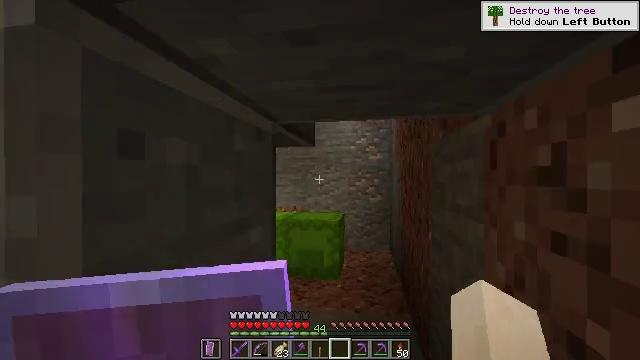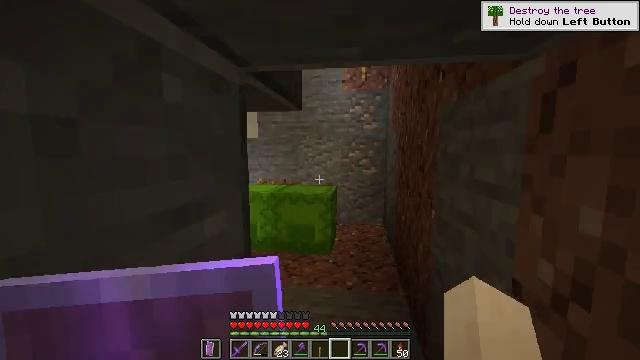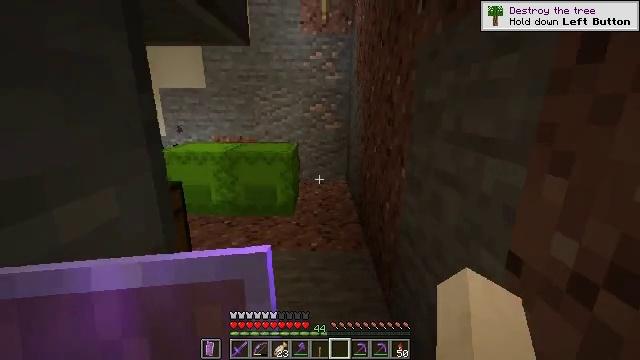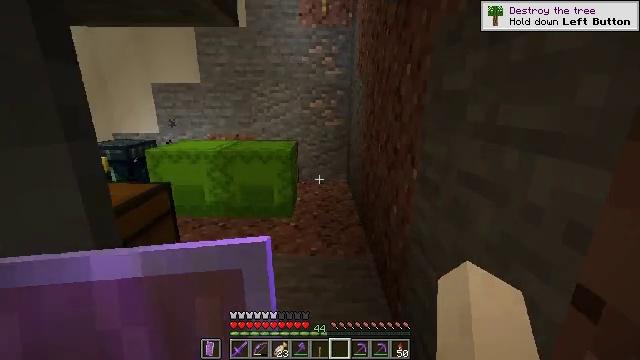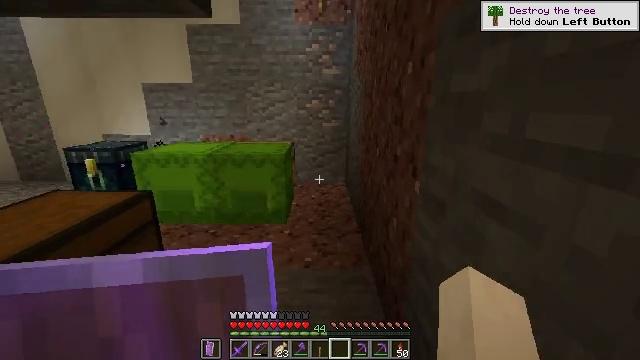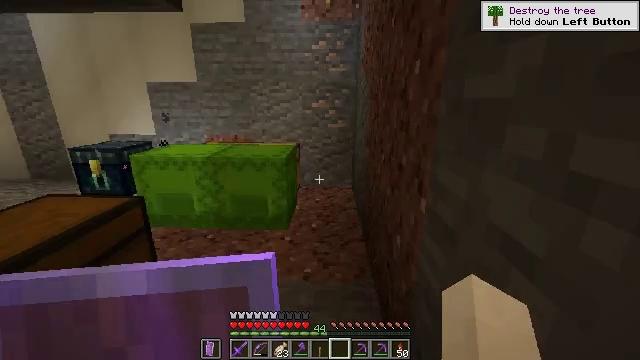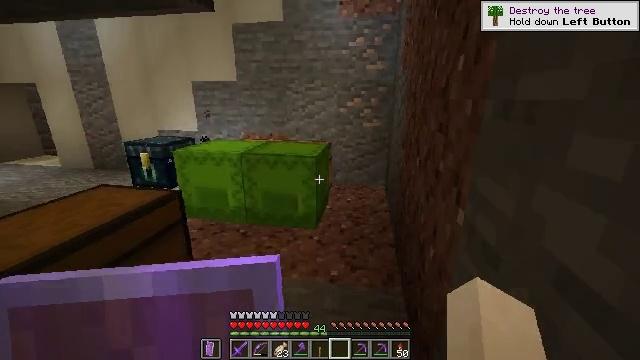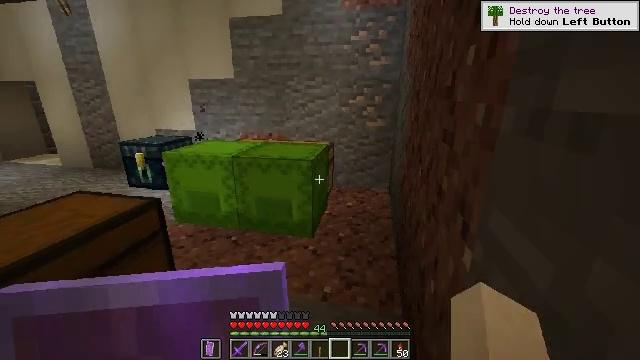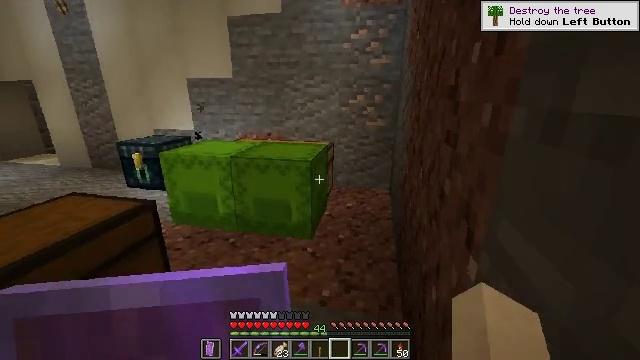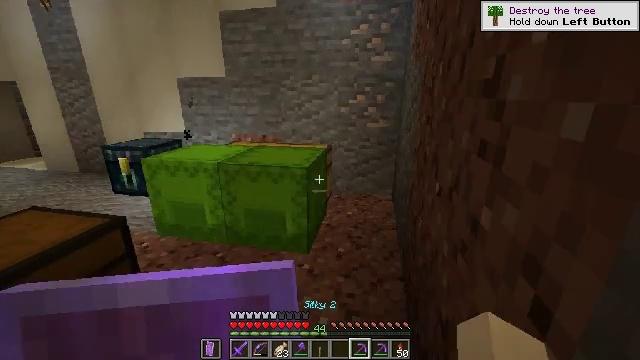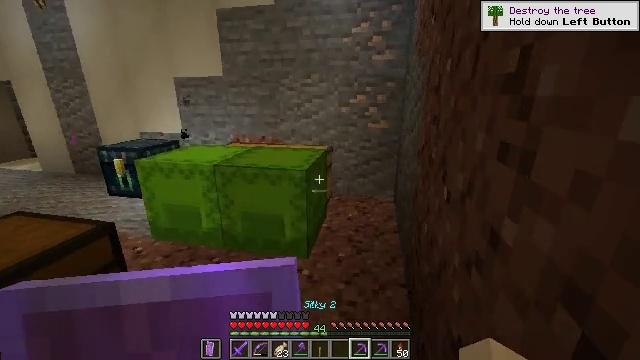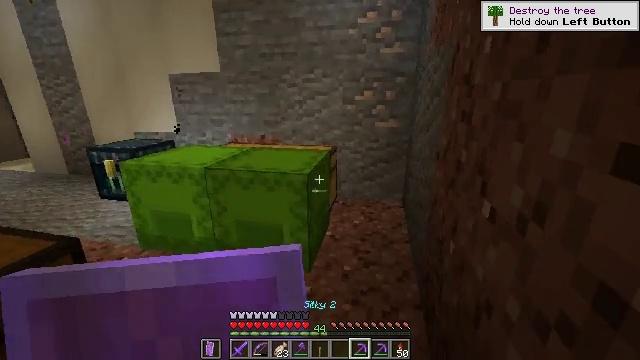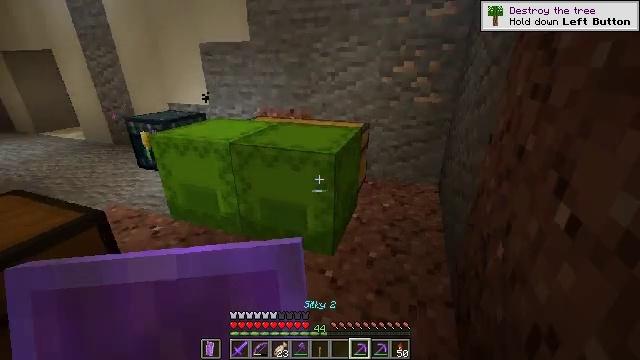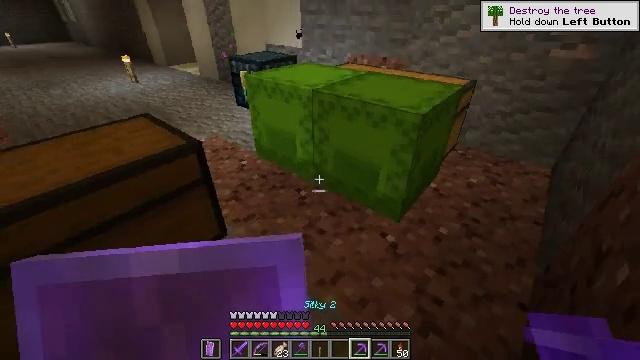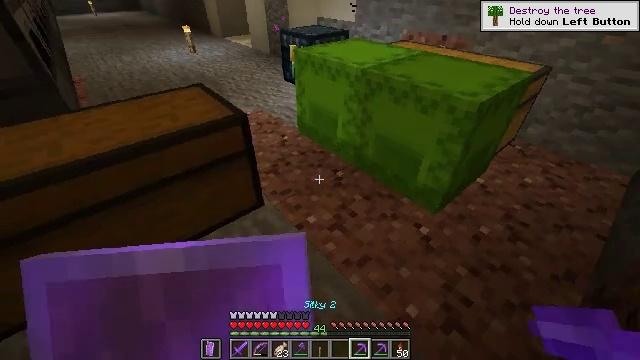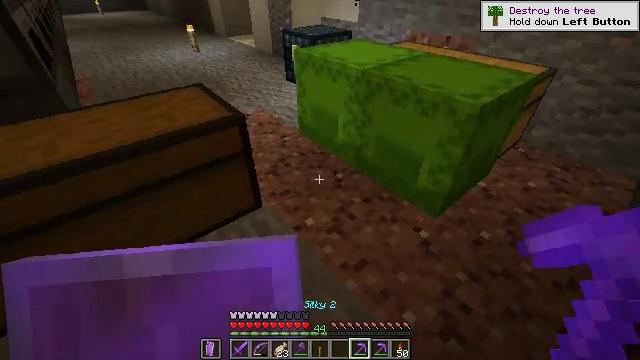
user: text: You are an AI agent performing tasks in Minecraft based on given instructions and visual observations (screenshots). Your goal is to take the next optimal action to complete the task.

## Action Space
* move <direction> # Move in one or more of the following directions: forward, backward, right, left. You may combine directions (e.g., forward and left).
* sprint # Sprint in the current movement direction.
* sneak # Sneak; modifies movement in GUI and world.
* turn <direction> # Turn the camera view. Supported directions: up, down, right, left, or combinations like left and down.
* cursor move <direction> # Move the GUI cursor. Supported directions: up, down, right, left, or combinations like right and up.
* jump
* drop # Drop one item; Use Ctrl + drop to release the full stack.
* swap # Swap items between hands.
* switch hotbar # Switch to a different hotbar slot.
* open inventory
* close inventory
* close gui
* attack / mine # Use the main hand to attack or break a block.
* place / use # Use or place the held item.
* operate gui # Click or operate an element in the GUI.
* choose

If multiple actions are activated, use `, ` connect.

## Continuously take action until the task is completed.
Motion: motion action
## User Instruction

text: Disassemble the lime shulker box by mining it.
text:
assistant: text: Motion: move forward, turn right and down
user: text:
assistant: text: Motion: move forward, turn right and down
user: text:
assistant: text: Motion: move forward
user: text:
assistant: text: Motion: move forward and move right
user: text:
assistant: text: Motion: move forward and move right, turn left
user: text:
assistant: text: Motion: move forward and move right, turn left
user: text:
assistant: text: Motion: move forward, turn left
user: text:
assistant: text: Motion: move forward
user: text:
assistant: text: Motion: move forward
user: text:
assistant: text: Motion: move forward
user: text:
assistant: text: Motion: move forward
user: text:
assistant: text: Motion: turn left and down
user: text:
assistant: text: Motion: turn left and down
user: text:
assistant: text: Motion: turn left and down
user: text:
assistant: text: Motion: no_op
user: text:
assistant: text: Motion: turn left
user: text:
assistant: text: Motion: no_op
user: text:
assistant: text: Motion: turn right and up
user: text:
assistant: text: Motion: turn right and up
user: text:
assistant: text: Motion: turn right and up
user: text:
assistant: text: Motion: turn right and up
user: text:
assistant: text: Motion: no_op
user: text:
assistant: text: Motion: turn up
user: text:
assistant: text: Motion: no_op
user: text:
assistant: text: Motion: no_op
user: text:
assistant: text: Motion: attack / mine
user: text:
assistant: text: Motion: turn left, attack / mine
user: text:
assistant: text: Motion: attack / mine
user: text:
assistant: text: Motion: turn left and up, attack / mine
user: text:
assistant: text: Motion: turn left, attack / mine